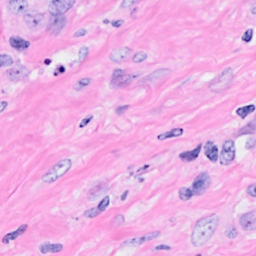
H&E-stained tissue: Breast